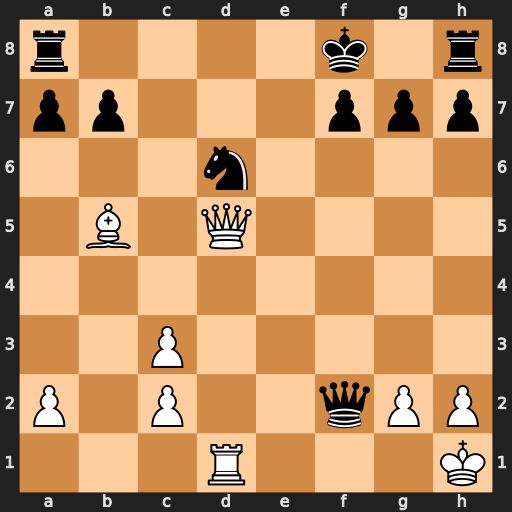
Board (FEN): r4k1r/pp3ppp/3n4/1B1Q4/8/2P5/P1P2qPP/3R3K
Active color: w
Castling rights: -
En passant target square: -
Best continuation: Qxd6+ Kg8 Qd8+ Rxd8 Rxd8#